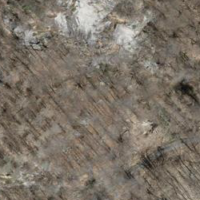
EUNIS habitat code: 44
Species observed at this site:
Coronella austriaca